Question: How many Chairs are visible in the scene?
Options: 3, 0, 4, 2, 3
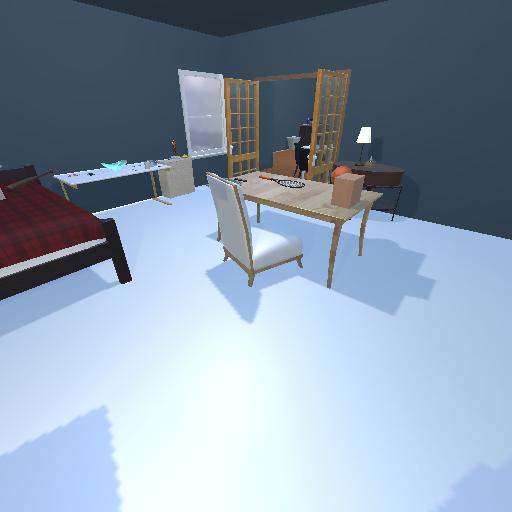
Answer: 3